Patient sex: M
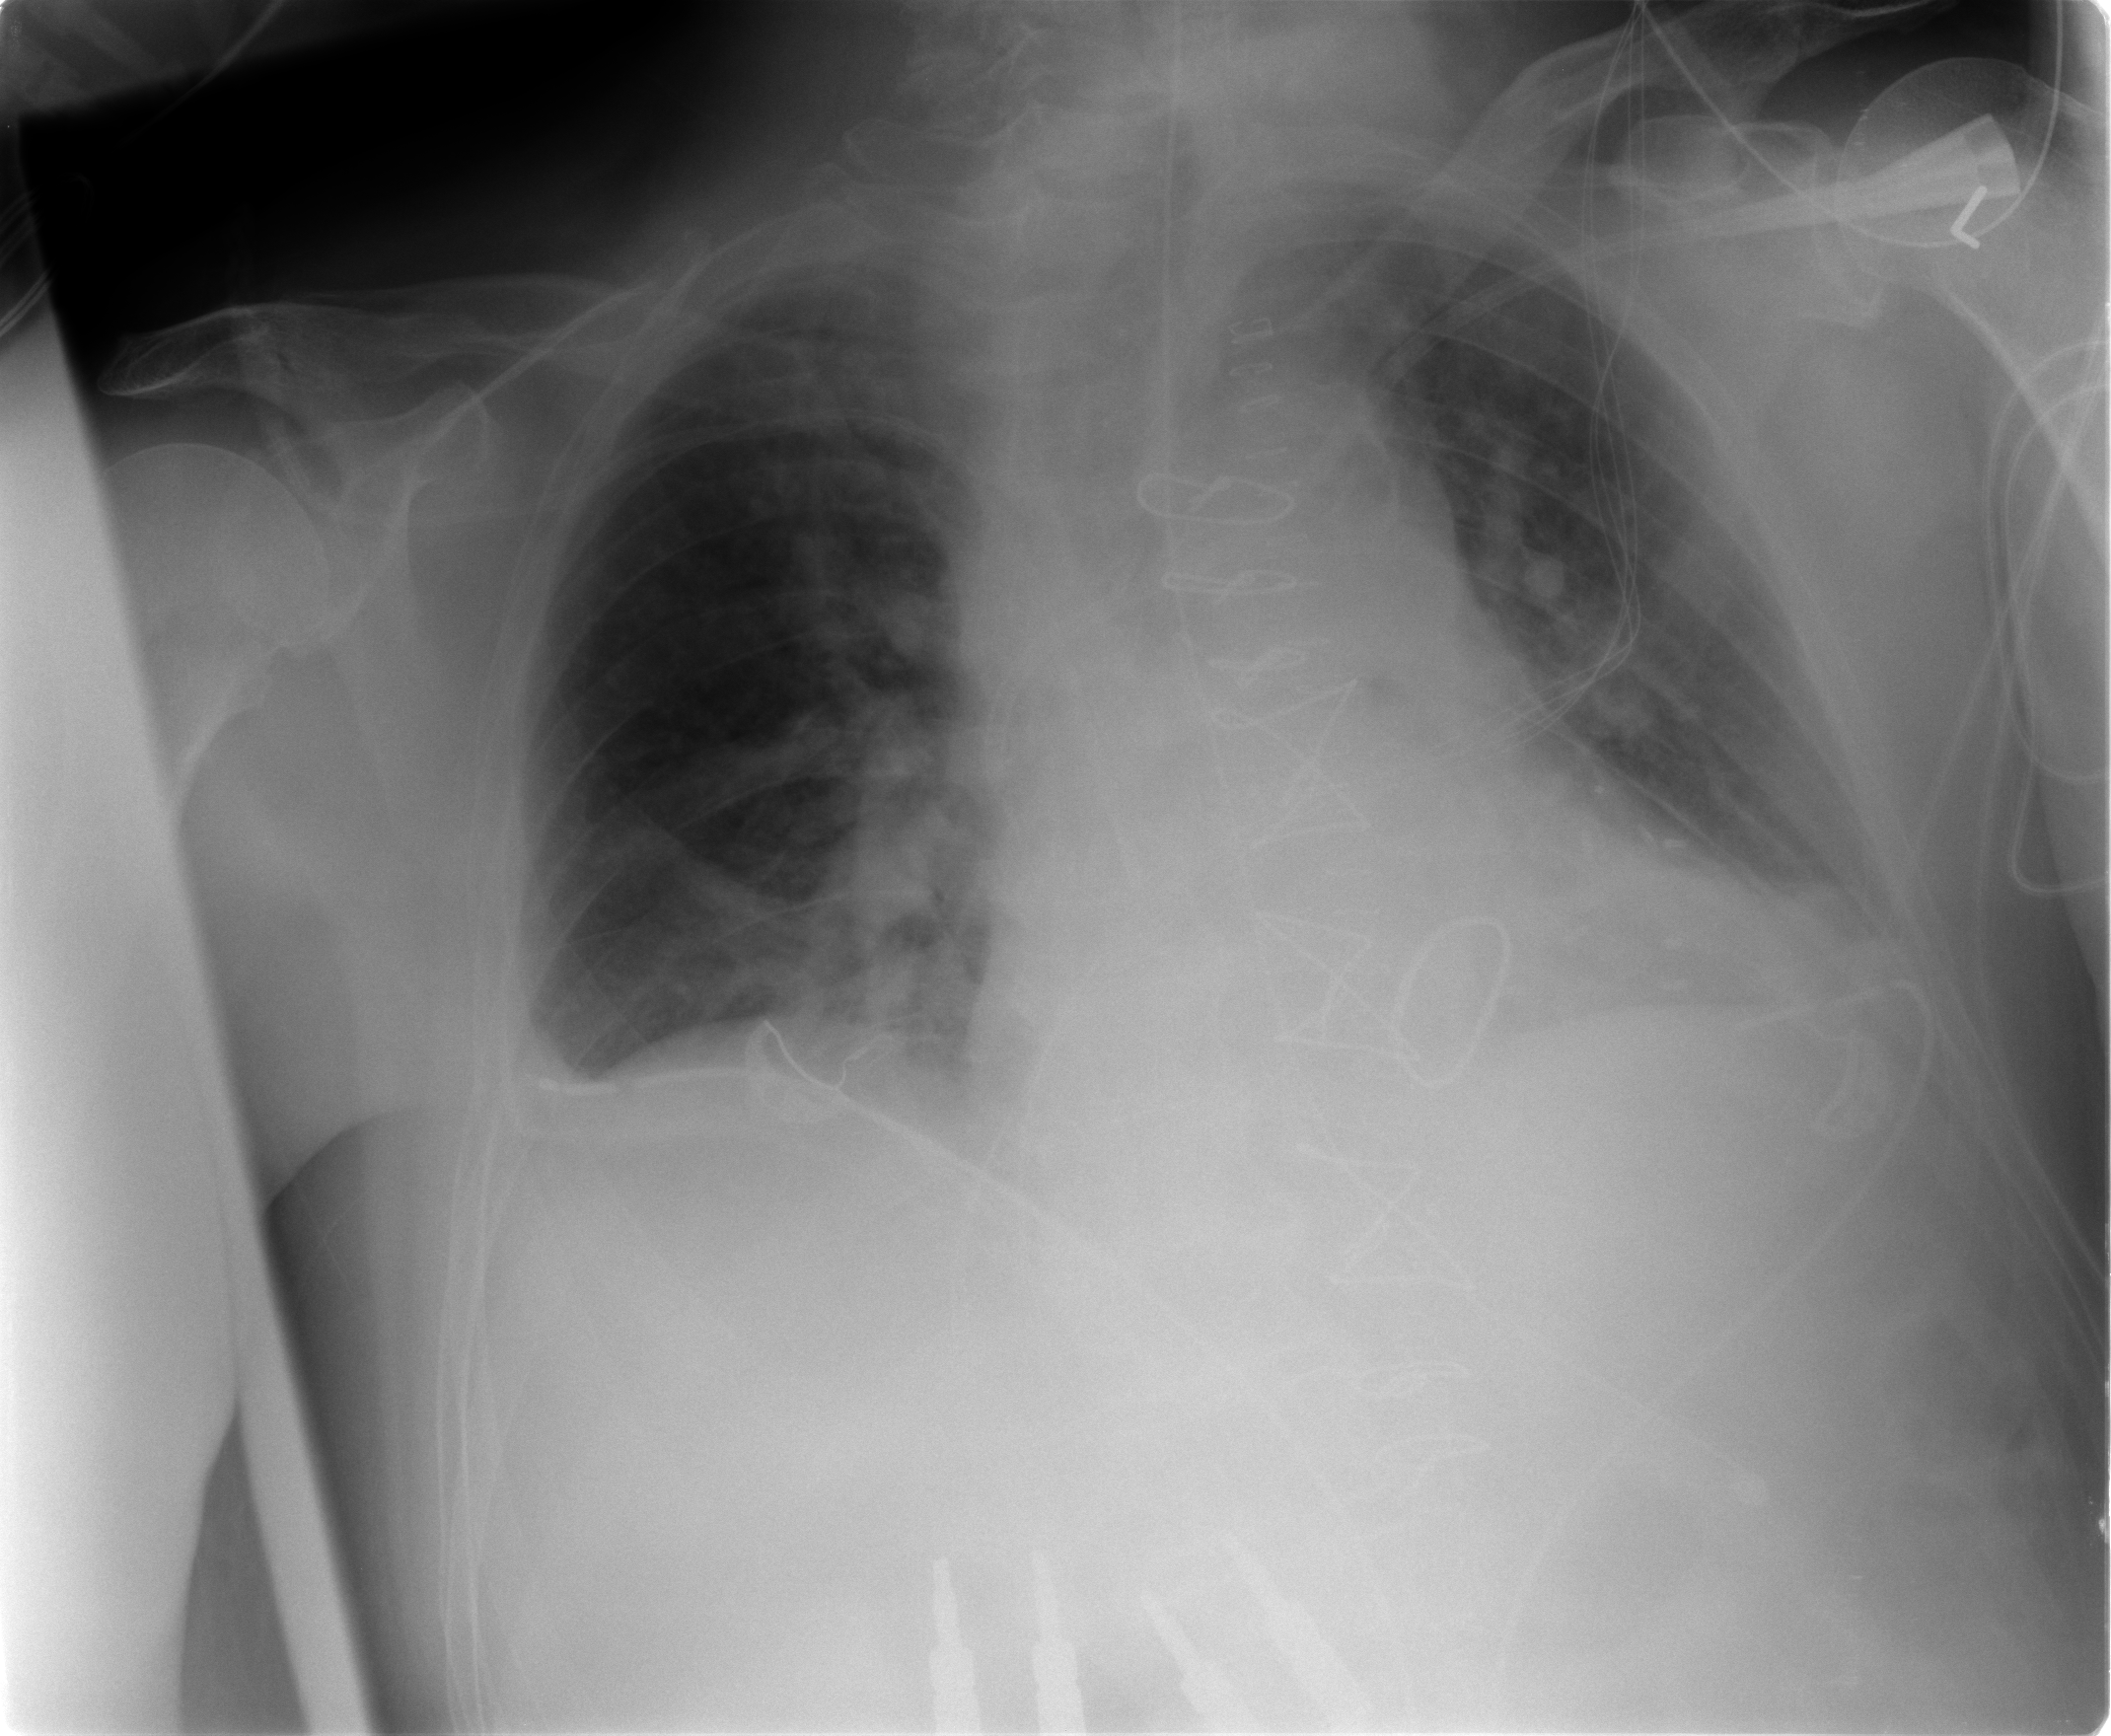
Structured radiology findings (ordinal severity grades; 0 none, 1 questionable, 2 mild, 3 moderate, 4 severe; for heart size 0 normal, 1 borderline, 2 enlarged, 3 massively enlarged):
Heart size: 2
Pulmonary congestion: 2
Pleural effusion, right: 1
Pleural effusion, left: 1
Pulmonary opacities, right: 2
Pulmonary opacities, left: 1
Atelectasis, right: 2
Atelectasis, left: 2